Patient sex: F
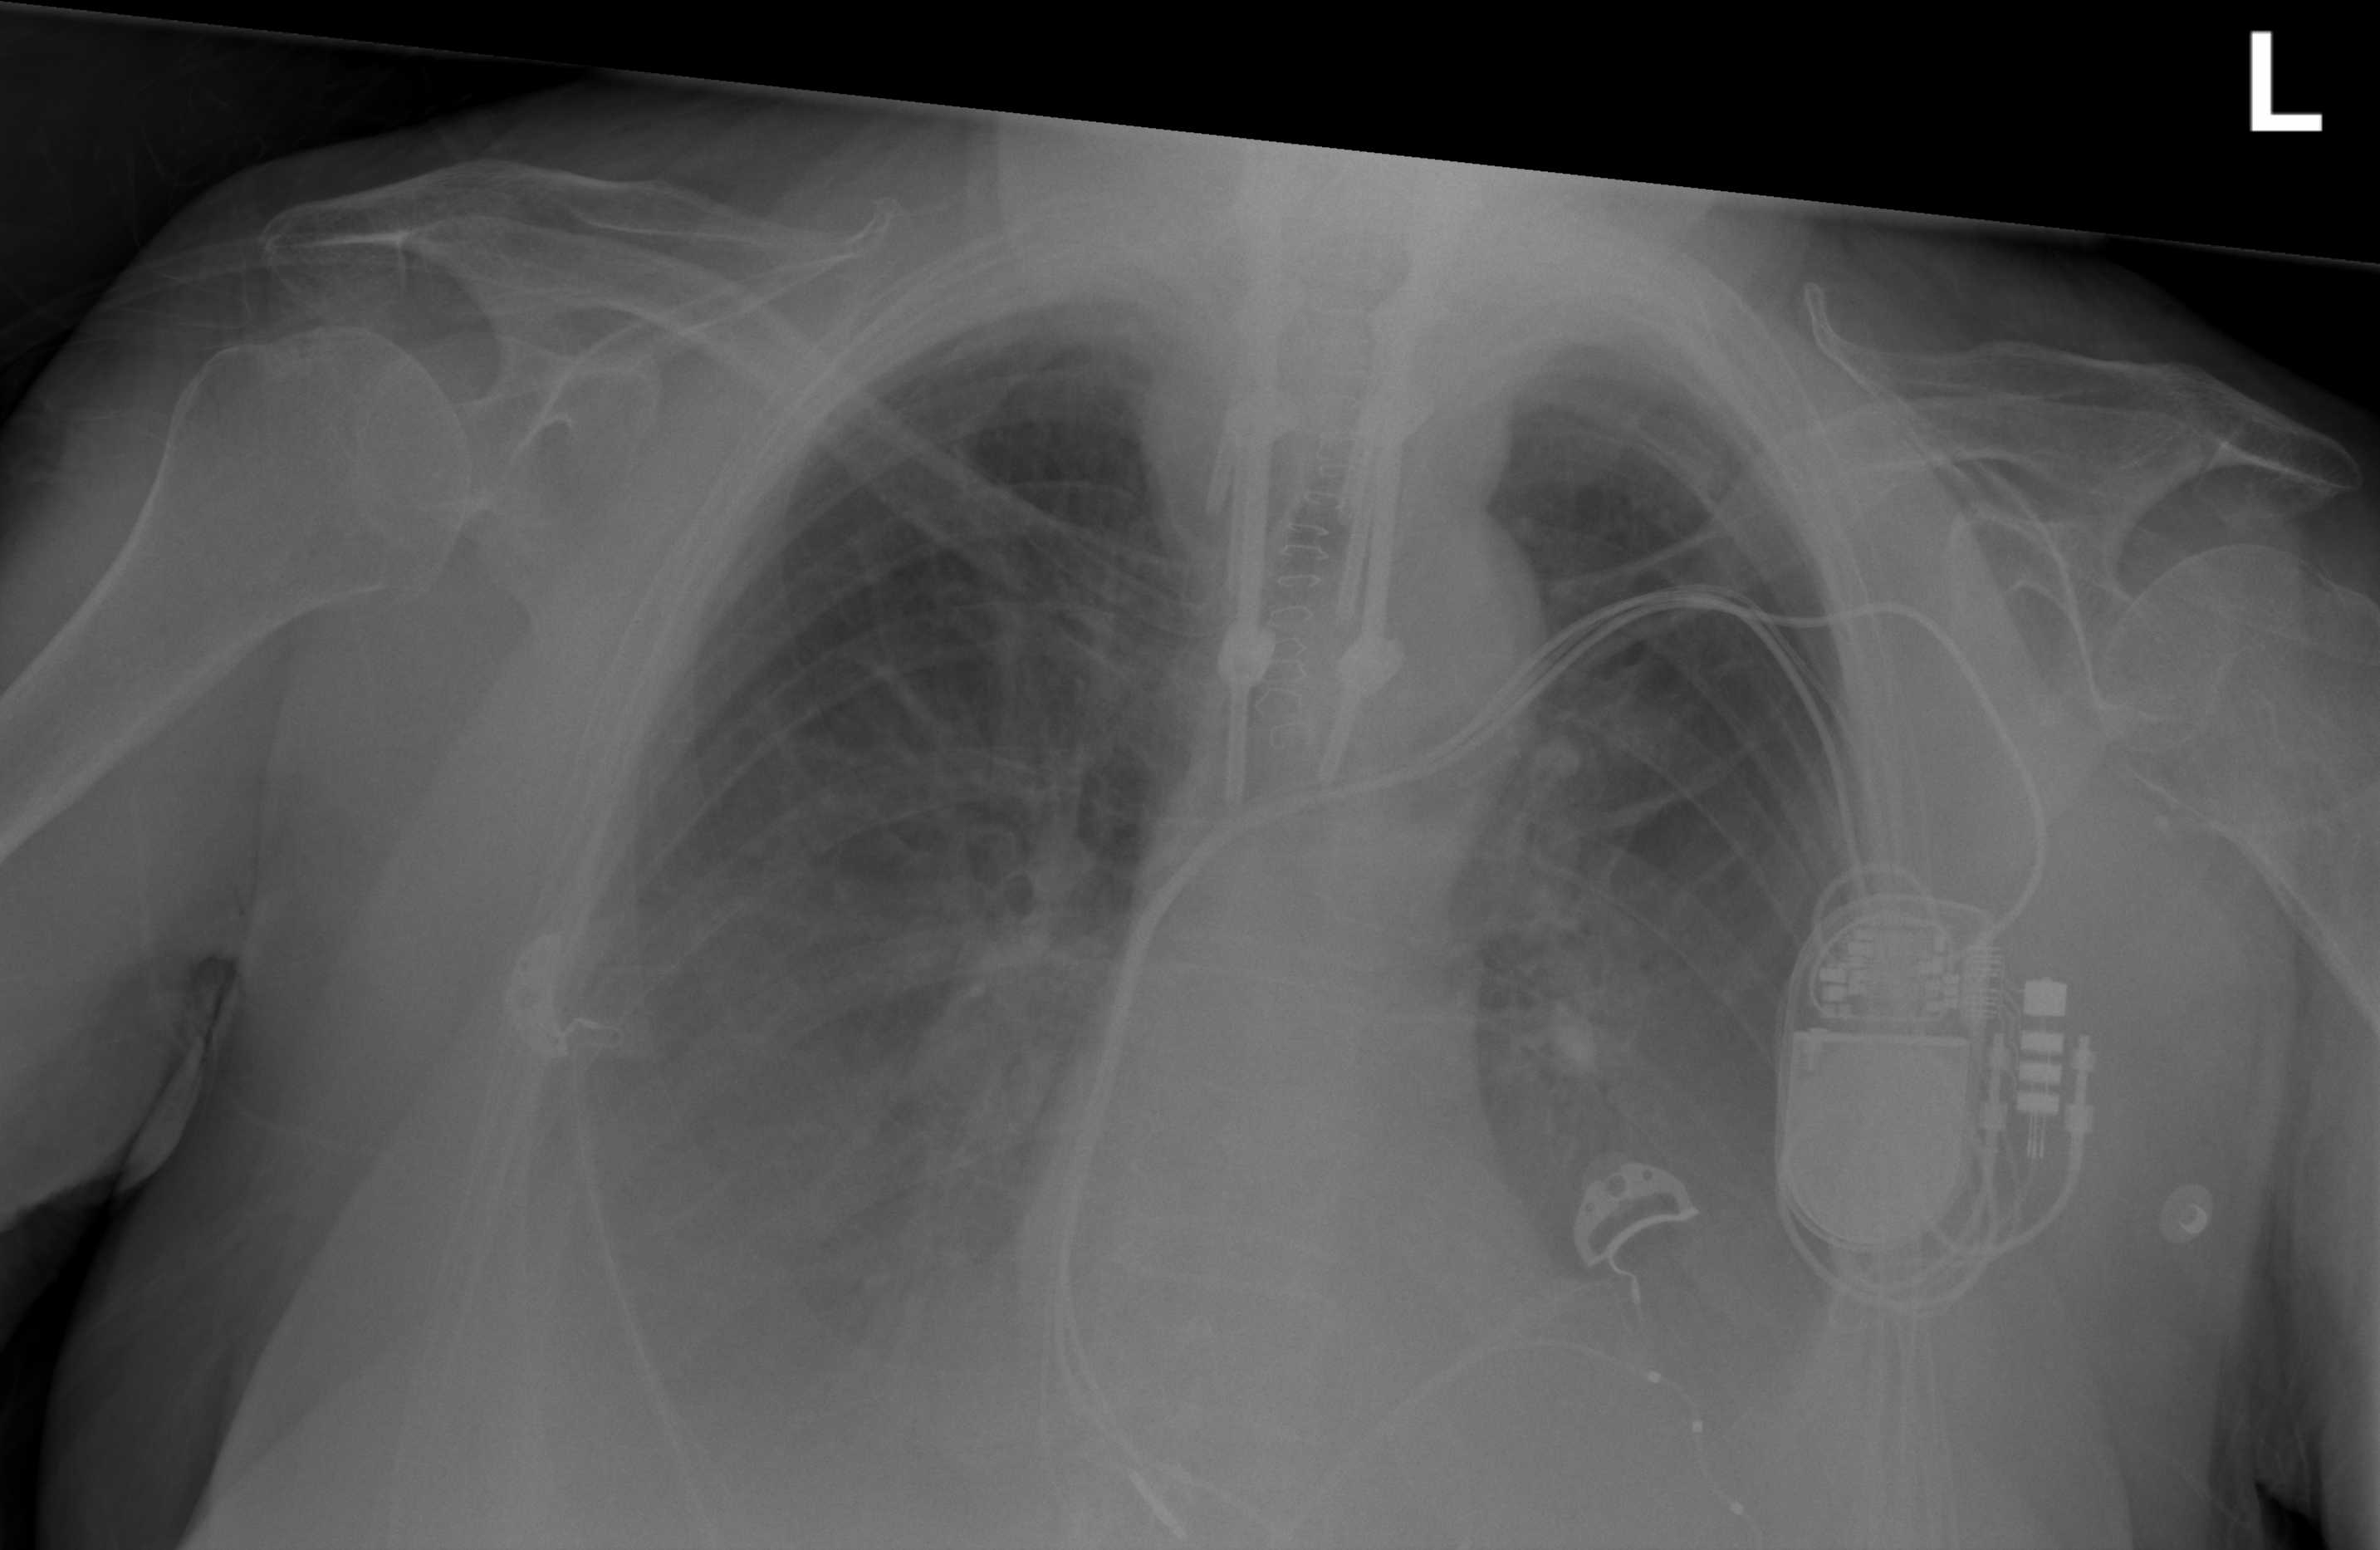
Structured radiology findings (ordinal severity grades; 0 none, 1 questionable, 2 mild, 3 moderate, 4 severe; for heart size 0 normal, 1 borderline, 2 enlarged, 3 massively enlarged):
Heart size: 0
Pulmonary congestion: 2
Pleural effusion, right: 3
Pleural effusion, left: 3
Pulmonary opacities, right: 0
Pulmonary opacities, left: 0
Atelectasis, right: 3
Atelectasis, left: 3